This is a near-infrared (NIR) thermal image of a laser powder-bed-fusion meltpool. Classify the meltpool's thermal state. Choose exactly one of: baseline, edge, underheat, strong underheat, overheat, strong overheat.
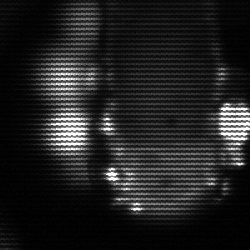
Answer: strong underheat